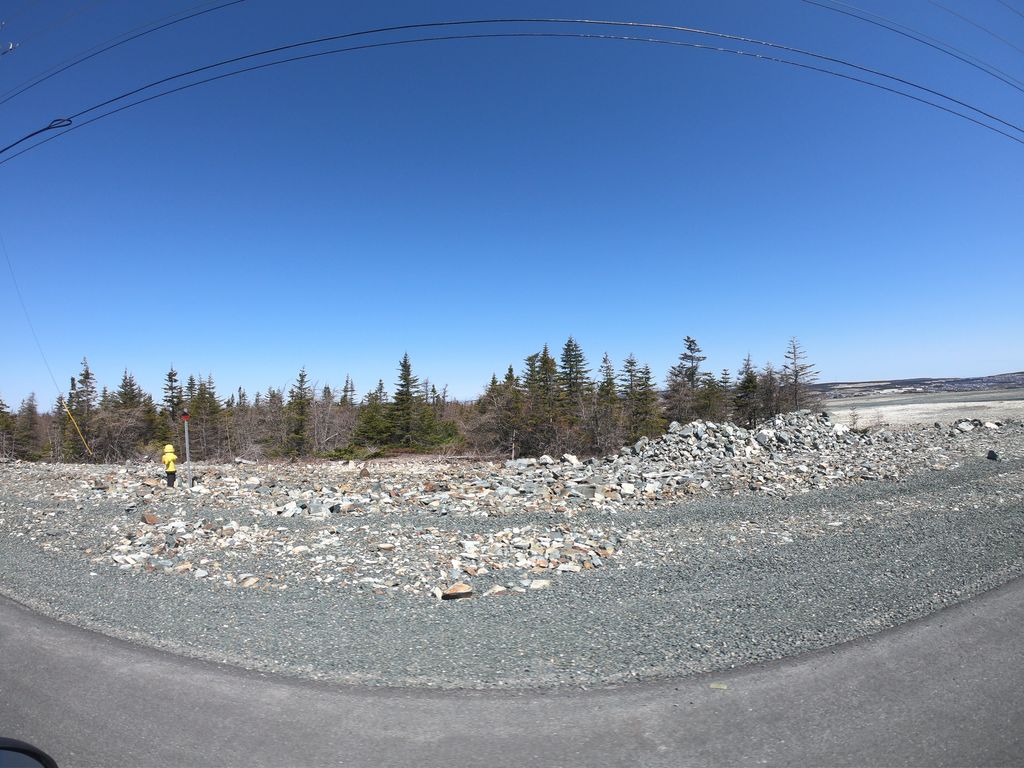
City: st_johns